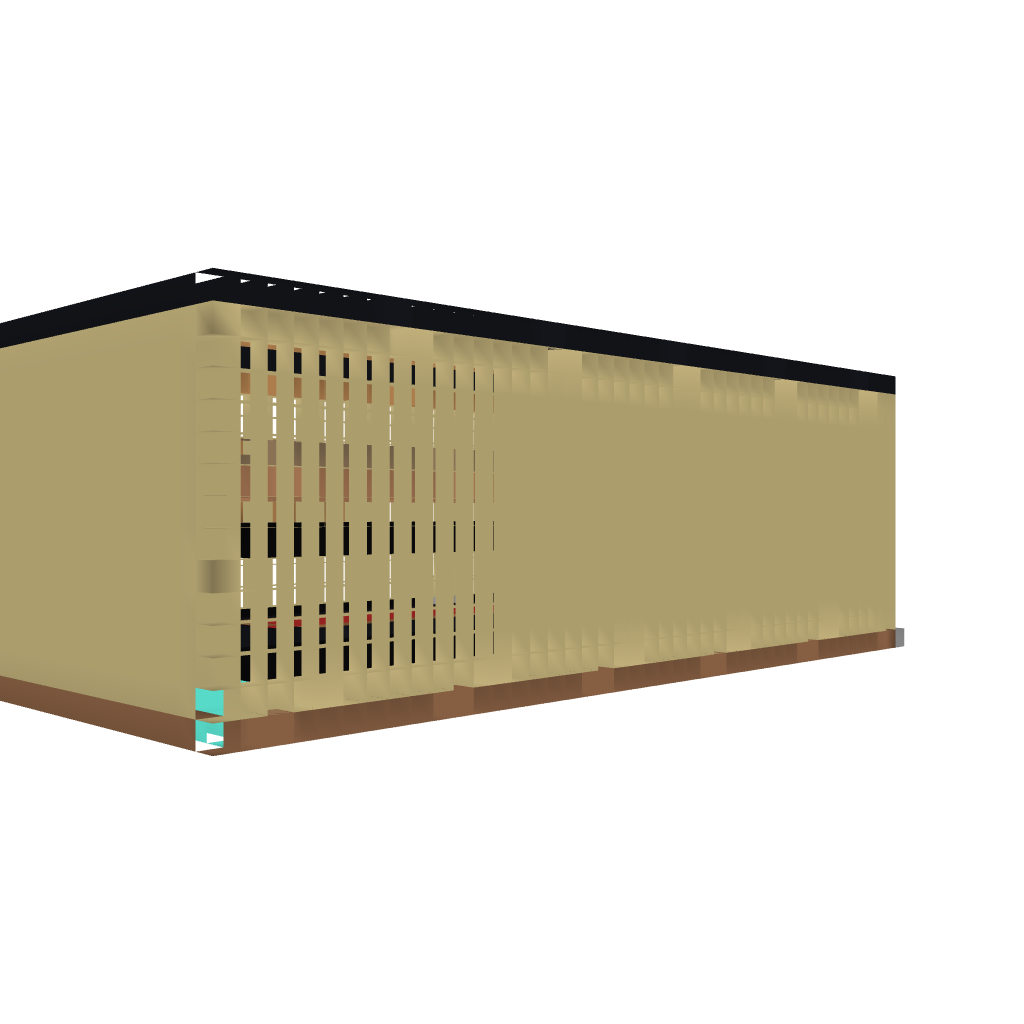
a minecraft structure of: The Cat Walk